Question: I have a page from where users can take a poll and submit their response. A poll contains
1. Poll title/Subject
2. Question/Heading (Can be One or more)
3. four options for each question (can select only one option)
The poll response is stored in MySQL table,
1. id int(11)
2. poll_headingid int(11)
3. user_id int(11)
4. response varchar(50)
5. subject_id int(11)
I want to calculate that how many percentages of users have submitted a response to each question. I tried to use following query and got the following result

Can anyone please help me
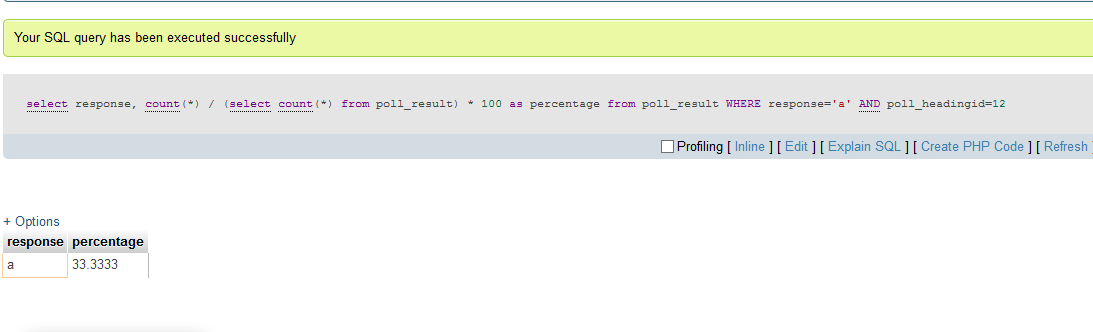
Answer: Sorry for such basic question, but I figured it out. The correct query was
'''
select response, count(*) / (select count(*) from tbl_parent) * 100 as
percentage from poll_result
WHERE response='d'
AND poll_headingid=12
AND subject_id=4
'''